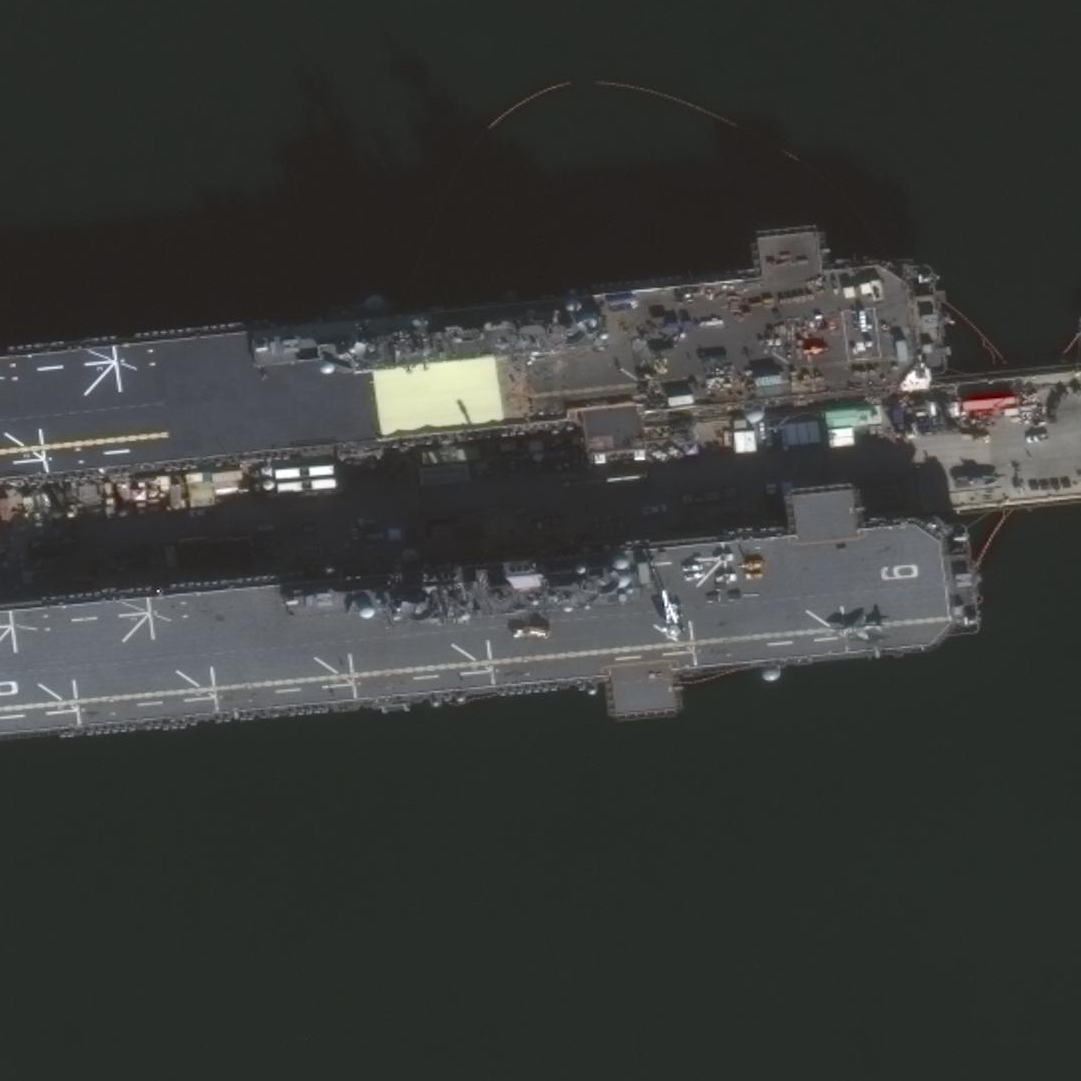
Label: assault